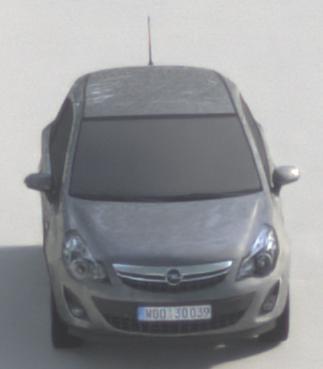
Make: Opel
Model: Corsa 1.2
Detailed model: Corsa (D)
Model produced from: 2011/01
Model produced until: 2014/08
Doors: 3
Color: gray
Road condition: dry road
Daytime: morning or afternoon
Contrast: low contrast